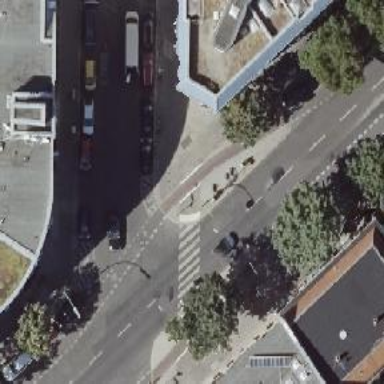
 with designated cycle track on each side as well."